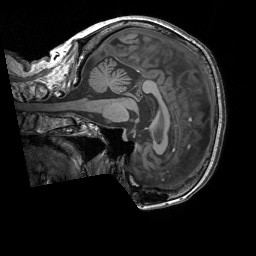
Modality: T1w
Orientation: sagittal
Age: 79
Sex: female
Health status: healthy
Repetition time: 1.9 s
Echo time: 0.00252 s